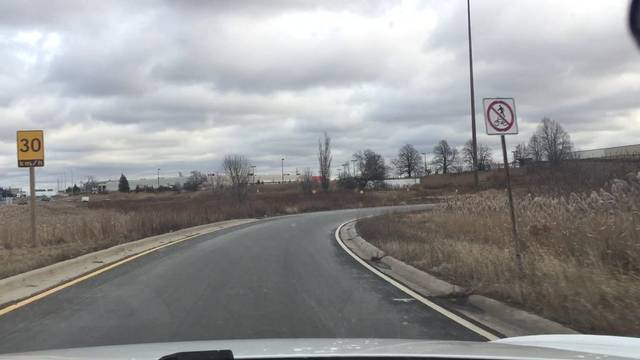
Region: Canada
Coordinates: 43.232, -79.95